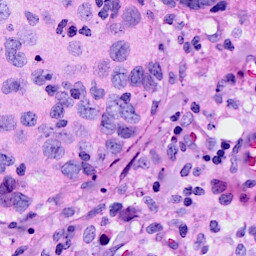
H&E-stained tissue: Breast